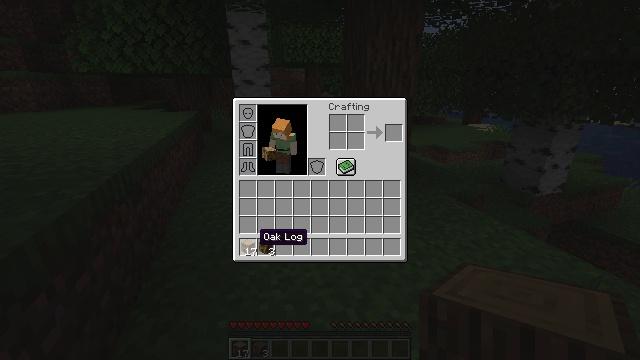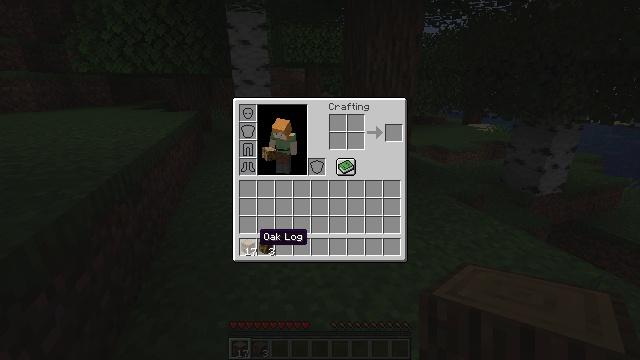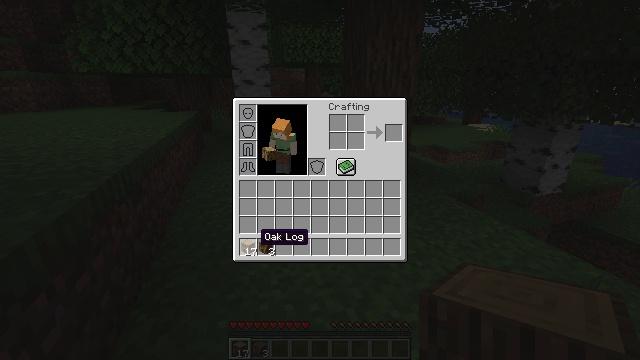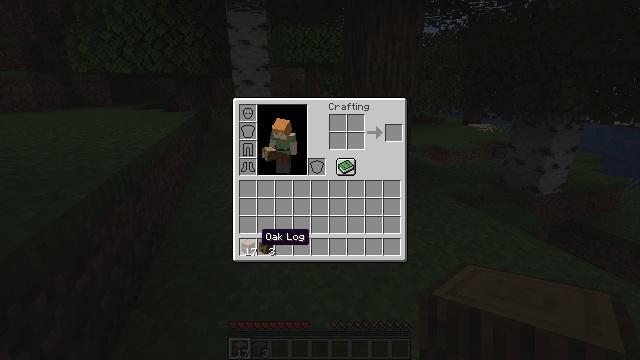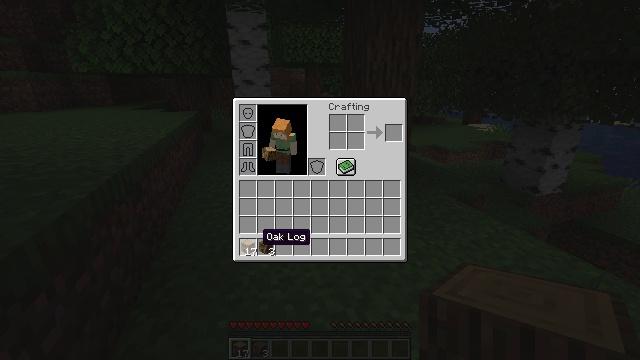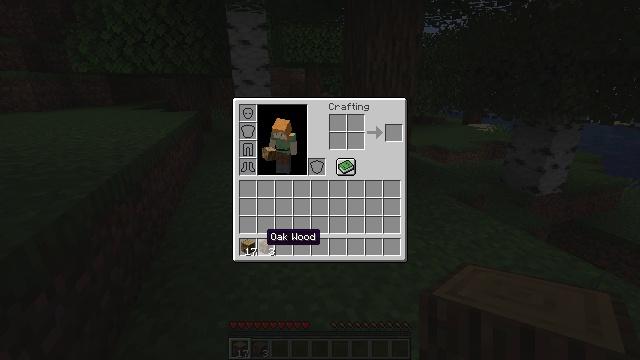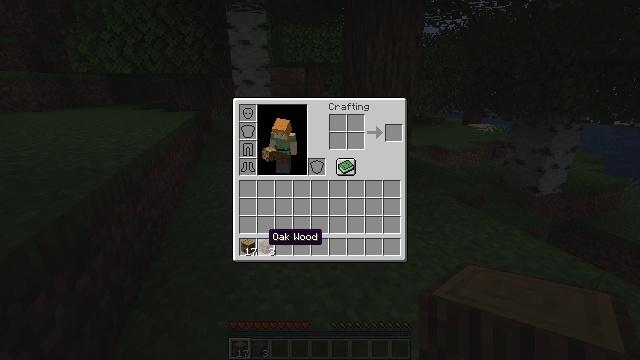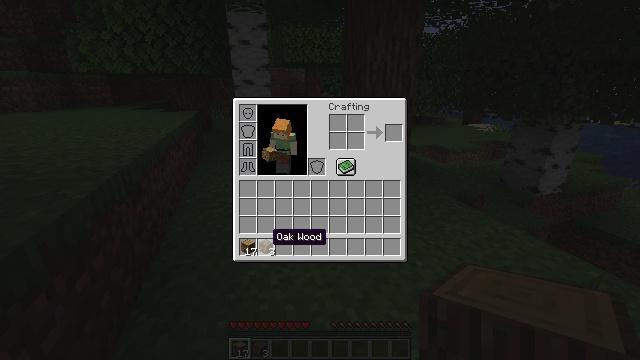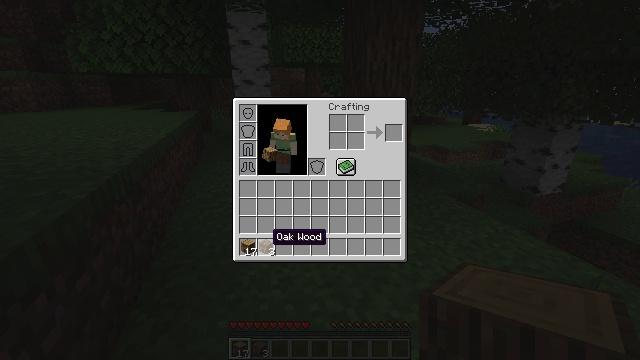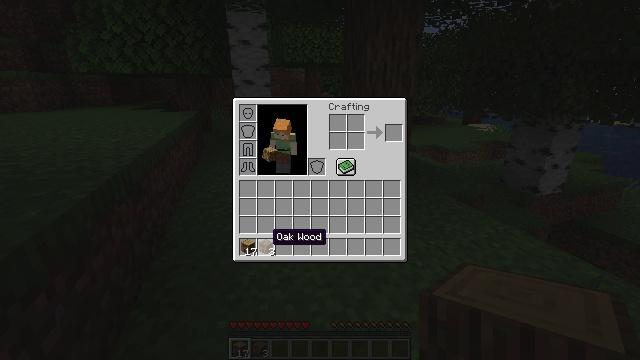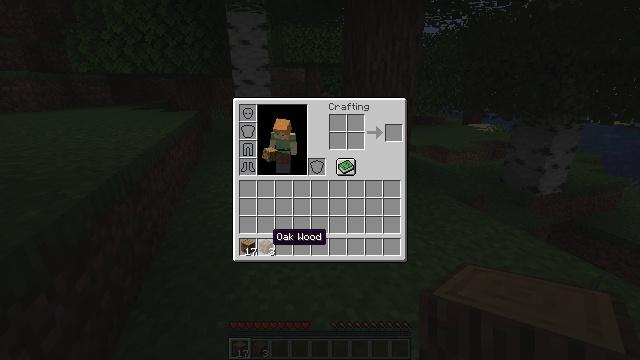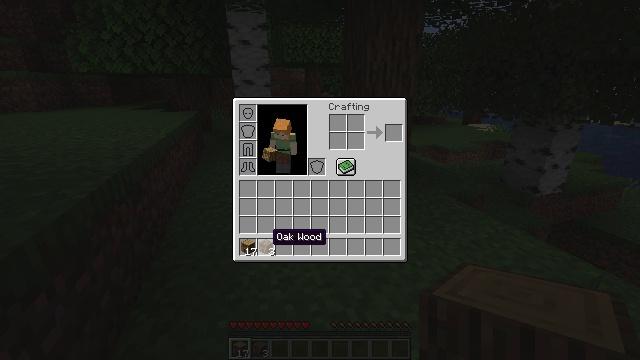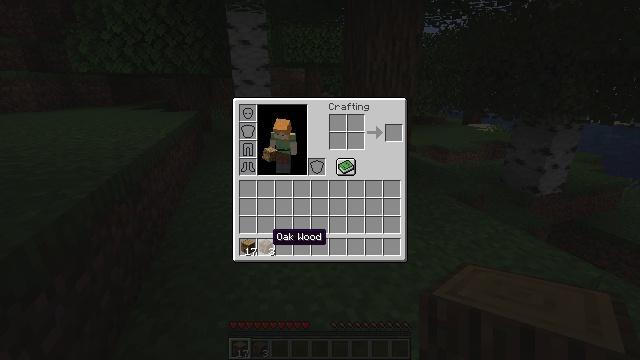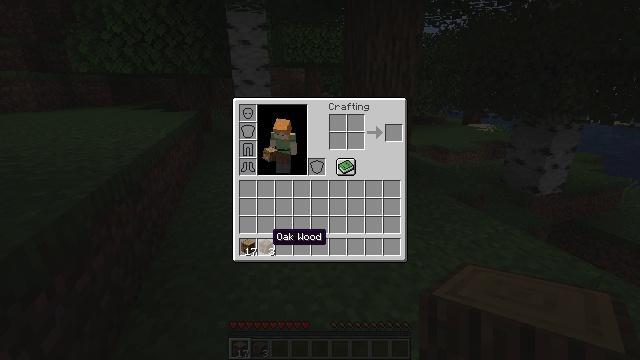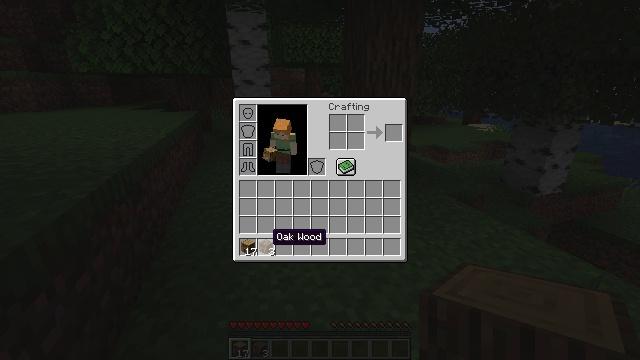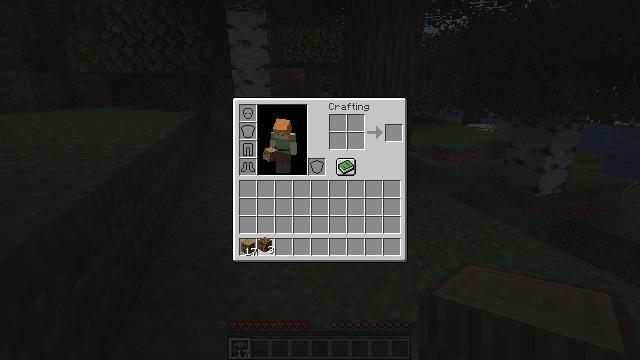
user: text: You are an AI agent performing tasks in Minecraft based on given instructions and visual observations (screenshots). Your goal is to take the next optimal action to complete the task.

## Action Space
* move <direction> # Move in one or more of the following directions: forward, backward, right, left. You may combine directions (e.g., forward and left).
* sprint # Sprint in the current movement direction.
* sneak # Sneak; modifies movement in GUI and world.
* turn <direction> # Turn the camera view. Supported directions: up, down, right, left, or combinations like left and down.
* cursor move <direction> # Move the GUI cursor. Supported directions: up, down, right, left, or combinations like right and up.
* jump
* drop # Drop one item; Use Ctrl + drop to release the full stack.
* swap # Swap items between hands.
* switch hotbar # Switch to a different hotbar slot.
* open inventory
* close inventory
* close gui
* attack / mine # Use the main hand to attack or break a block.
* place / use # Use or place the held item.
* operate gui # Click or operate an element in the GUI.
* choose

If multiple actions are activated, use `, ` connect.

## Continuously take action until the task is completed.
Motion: motion action
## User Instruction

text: Convert logs into oak wood.
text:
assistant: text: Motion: no_op
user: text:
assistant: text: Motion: no_op
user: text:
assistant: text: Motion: no_op
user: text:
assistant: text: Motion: no_op
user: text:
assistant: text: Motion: no_op
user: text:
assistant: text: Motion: no_op
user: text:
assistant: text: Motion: no_op
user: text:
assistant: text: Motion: no_op
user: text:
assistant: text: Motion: no_op
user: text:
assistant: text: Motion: no_op
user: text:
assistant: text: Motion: no_op
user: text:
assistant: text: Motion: no_op
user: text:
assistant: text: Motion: no_op
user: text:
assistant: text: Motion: no_op
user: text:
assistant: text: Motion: operate gui
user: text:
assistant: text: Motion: operate gui
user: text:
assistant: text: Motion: operate gui
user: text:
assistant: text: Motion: no_op
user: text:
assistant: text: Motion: cursor move right and up
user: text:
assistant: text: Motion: cursor move right and up
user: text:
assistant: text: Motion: cursor move right and up
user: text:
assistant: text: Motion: no_op
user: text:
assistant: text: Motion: cursor move right and up
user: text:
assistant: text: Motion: no_op
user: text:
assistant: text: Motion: cursor move up
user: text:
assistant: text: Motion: no_op
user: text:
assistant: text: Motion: no_op
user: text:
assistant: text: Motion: no_op
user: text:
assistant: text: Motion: no_op
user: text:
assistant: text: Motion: no_op